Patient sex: F
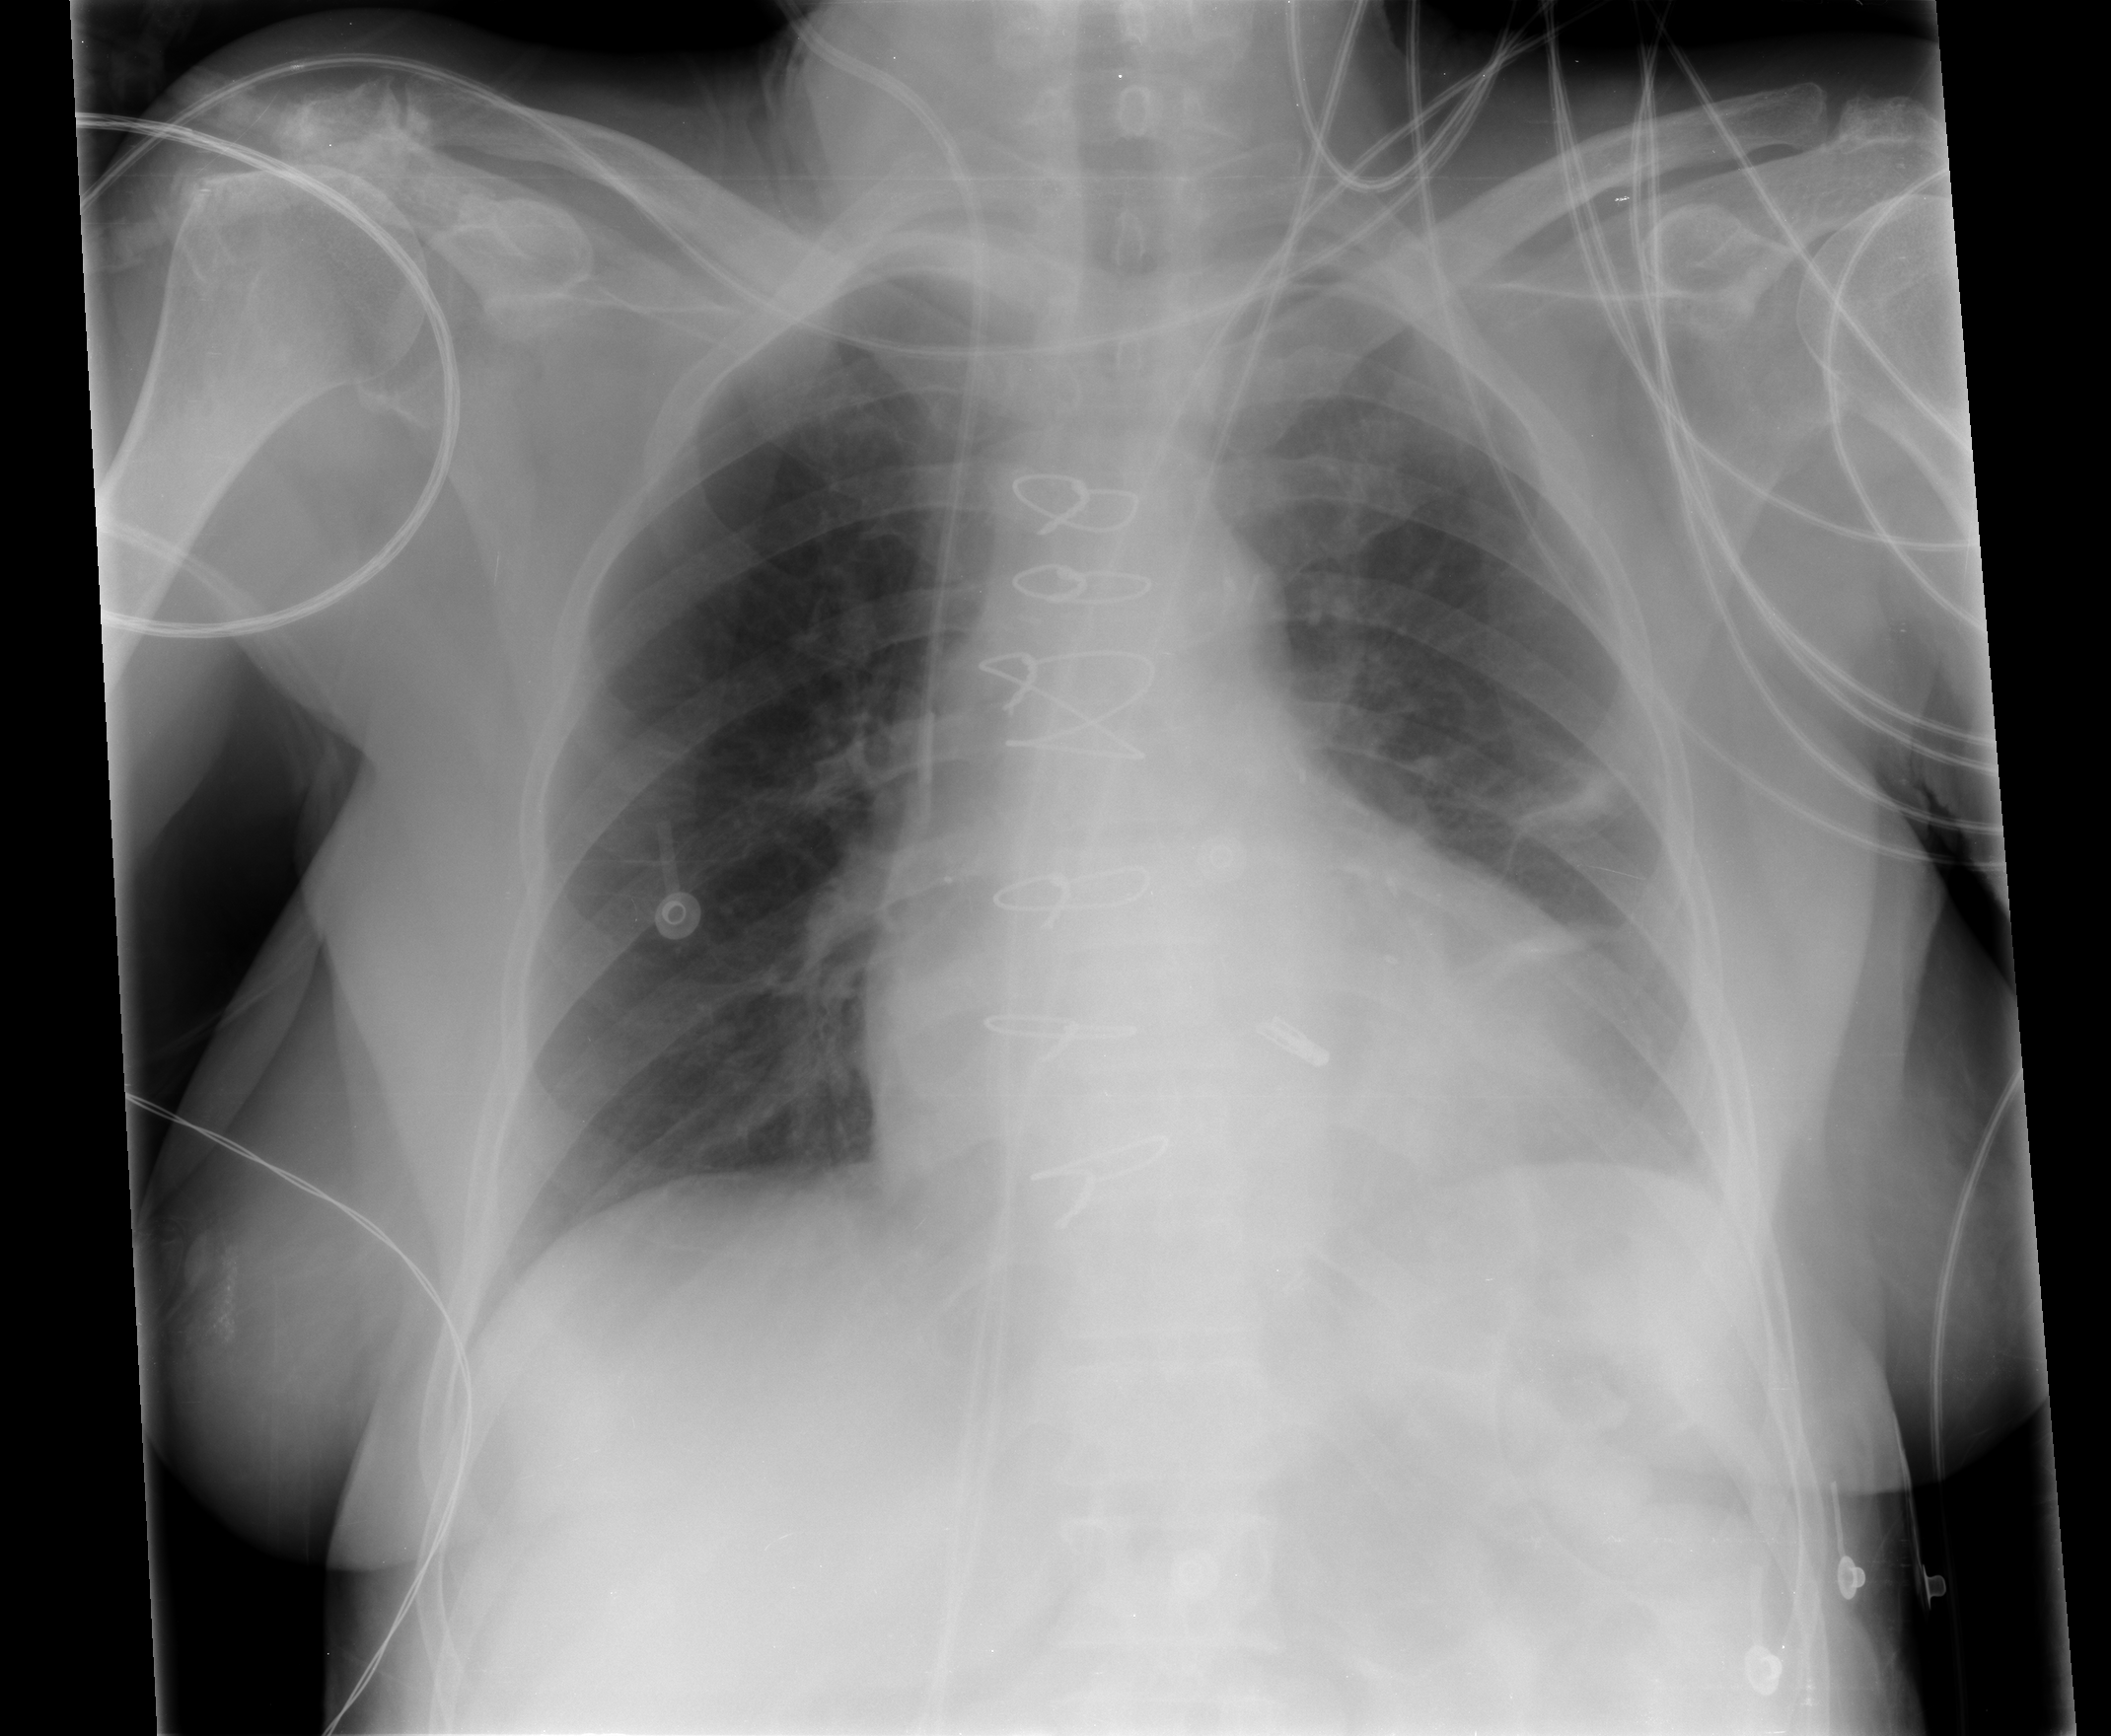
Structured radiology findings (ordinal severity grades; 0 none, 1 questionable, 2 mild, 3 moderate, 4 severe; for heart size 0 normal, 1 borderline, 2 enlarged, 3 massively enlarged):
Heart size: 2
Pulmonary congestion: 2
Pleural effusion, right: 0
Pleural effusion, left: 0
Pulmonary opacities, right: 0
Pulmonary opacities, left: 0
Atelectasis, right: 0
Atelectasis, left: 2